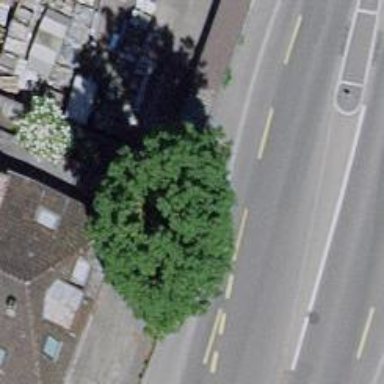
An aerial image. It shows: Populus tree in its natural setting.